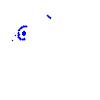
Particle: electron